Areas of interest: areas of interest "Magic Basketball Training Center"
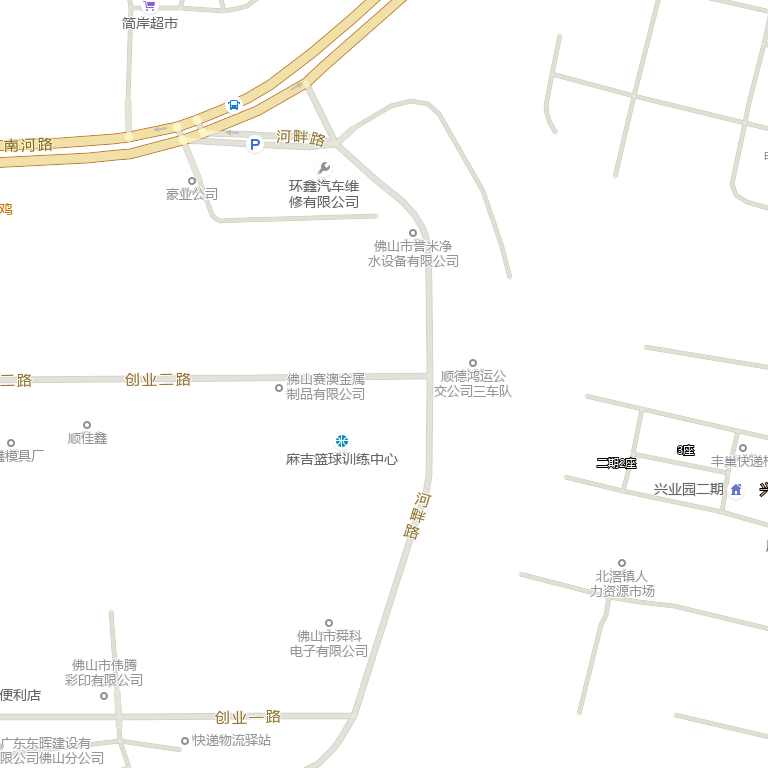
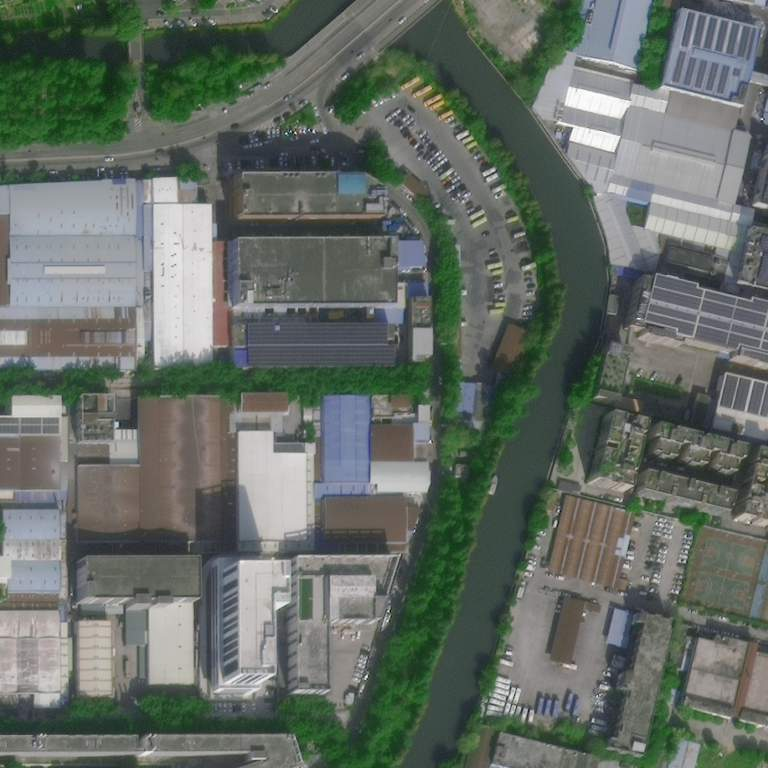